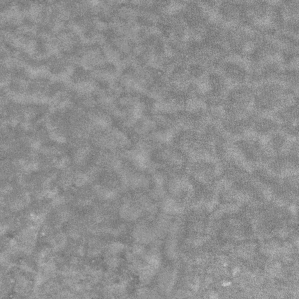
Label: frost